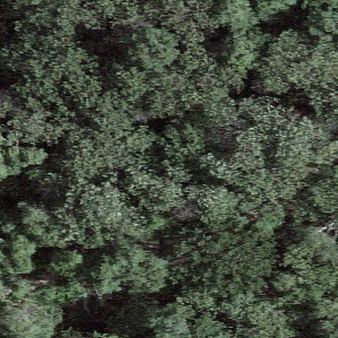
Label: other